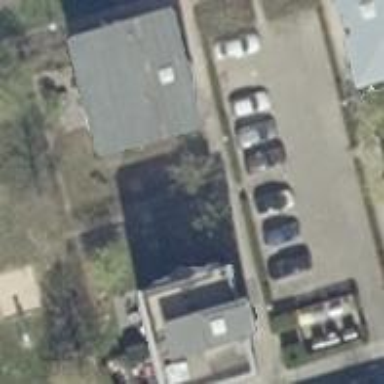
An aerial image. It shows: Street side parking area.